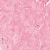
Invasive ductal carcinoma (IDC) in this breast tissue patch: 0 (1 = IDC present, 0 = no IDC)